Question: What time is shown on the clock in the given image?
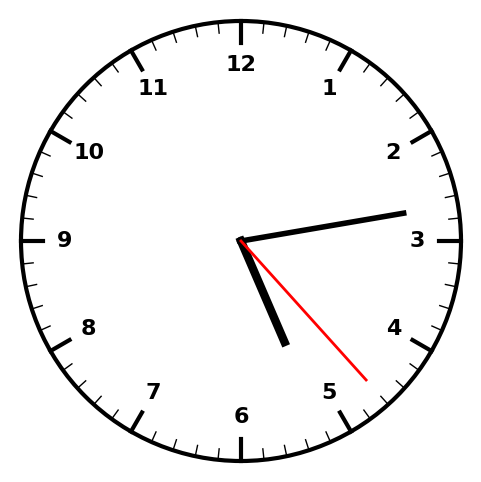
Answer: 05:13:23